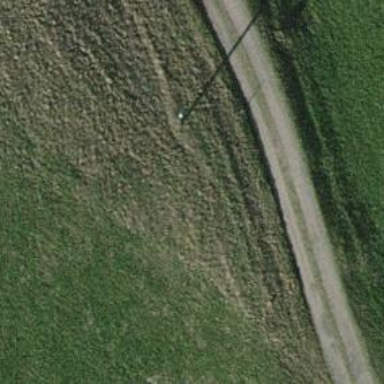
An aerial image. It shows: Minor power line.